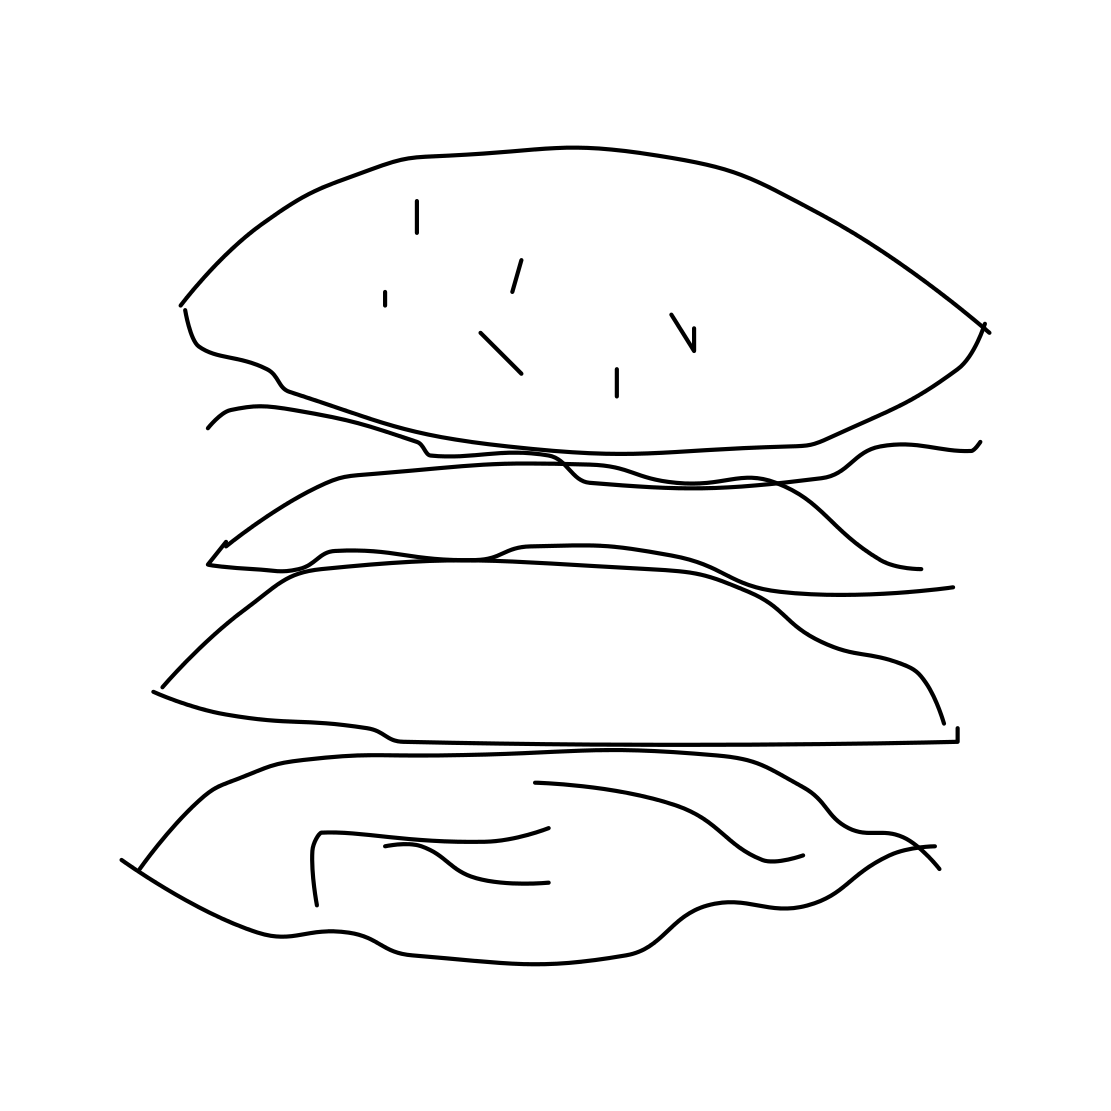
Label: hamburger